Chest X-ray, PA view. Patient: 46 years old, sex M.
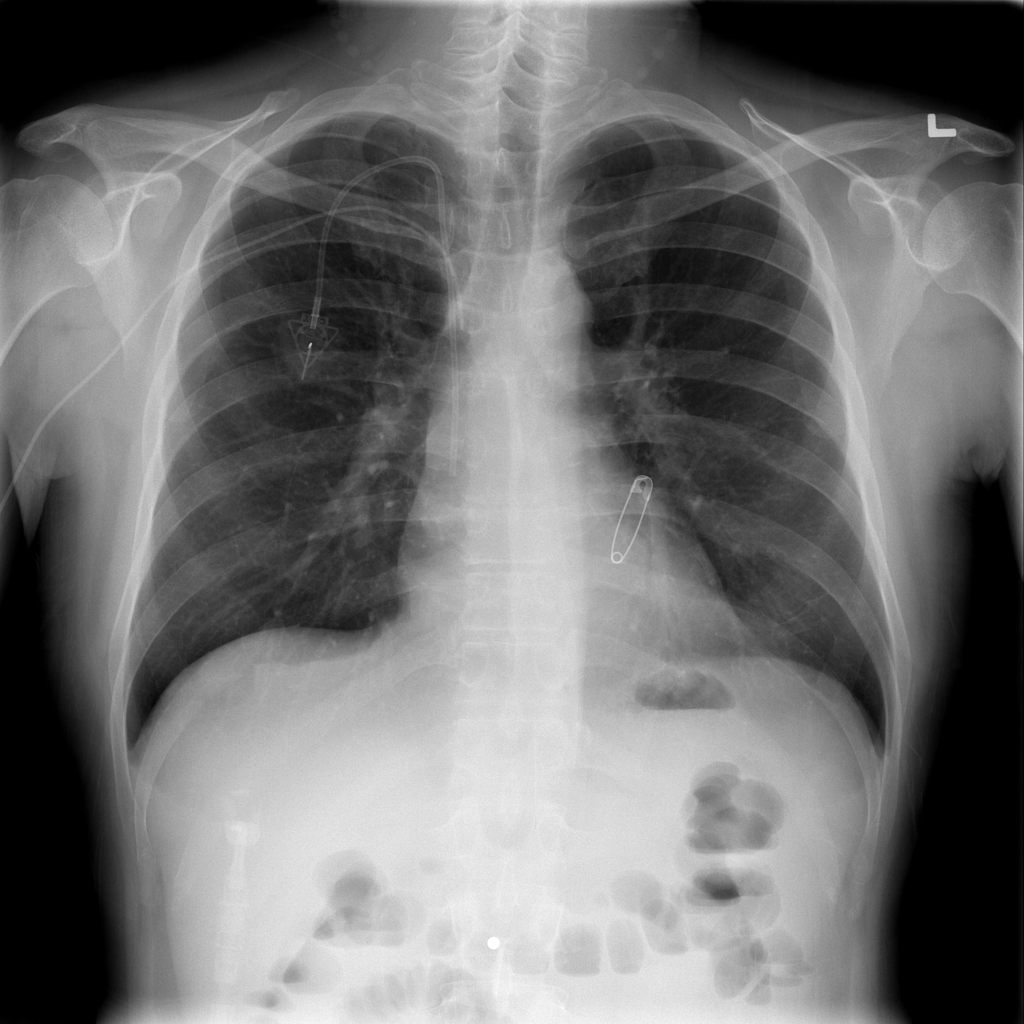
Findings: No Finding